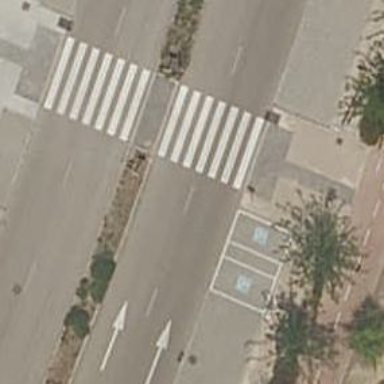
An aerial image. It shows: Uncontrolled crossing on the road.